九年级 · 度量几何学
如图, 已知 $\triangle A B C$ 内接于 $\odot O, A B$ 是 $\odot O$ 的直径, $C D$ 平分 $\angle A C B$, 交 $\odot \mathrm{O}$ 于点 $D$,若 $A B=6$, 则 $B D$ 的长为 $\qquad$

    （第 14 题）

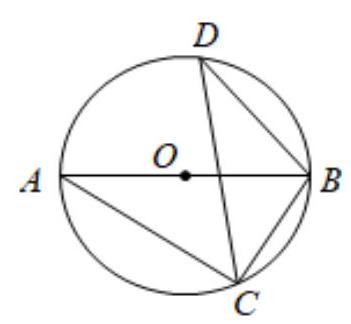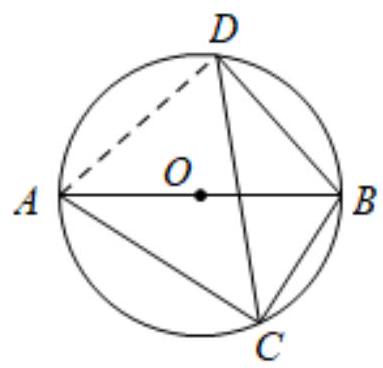
答案:  $3 \sqrt{2}$

解析: 先由 $A B$ 是 $\odot O$ 的直径得出 $\angle A C B=90^{\circ}$, 再根据勾股定理求出 $A B$ 的长, 连接 $A D$,则 $\angle A D B=90^{\circ}$, 再由 $C D$ 平分 $\angle A C B$ 可知 $\angle A C D=\angle B C D$, 推出 $\triangle \triangle A B D$ 是等腰直角三角形, 由勾股定理即可求出 $B D$ 的长.

【详解】解：连接 $A D$, 如图:

$\because A B$ 是 $\odot O$ 的直径,

$\therefore \angle A C B=90^{\circ}, \angle A D B=90^{\circ}$,

$\because C D$ 平分 $\angle A C B$,
$\therefore \angle A C D=\angle B C D$,

$\therefore A D=B D$,

$\therefore A D=B D$,

$\therefore \triangle A D B$ 是等腰直角三角形,

$\therefore 2 B D^{2}=A B^{2}$, 即 $2 B D^{2}=36$,

解得 $B D=3 \sqrt{2}$,

故答案为: $3 \sqrt{2}$.

【点睛】本题考查的是三角形的外接圆与外心, 圆周角定理及等腰直角三角形的判定与性质,根据题意作出辅助线, 构造出直角三角形是解答此题的关键.